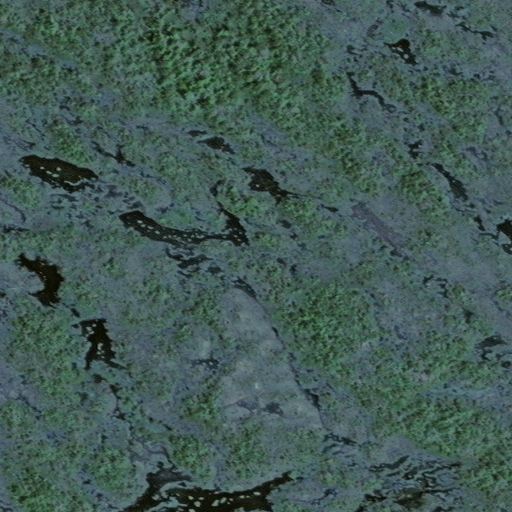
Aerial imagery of island in Alaska named Ham Island containing only unknown